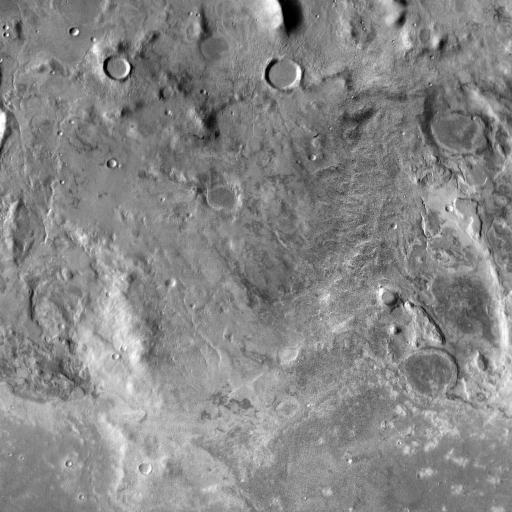
Crater classes present: Background, Other, Buried